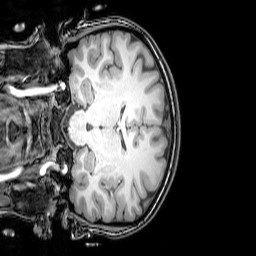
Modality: T1w
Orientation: coronal
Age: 25
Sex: female
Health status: healthy
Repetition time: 0.081 s
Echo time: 0.037 s